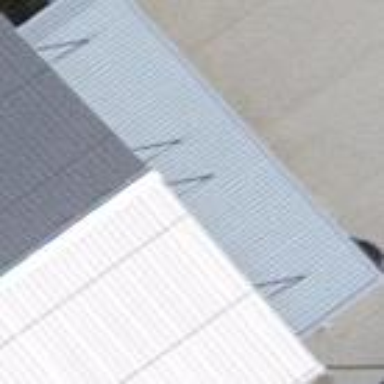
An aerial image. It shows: View of roof of building.